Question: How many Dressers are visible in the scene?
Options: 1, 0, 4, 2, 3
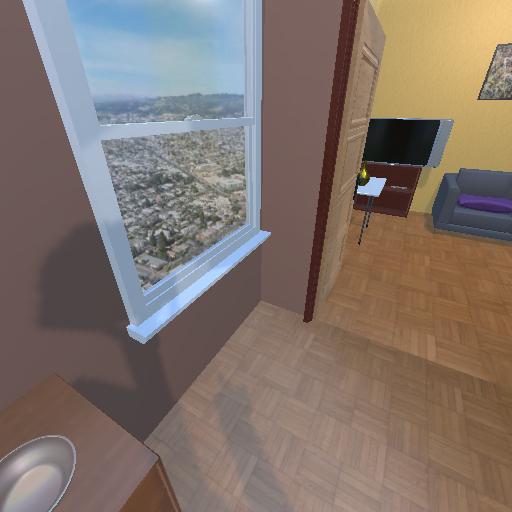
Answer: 1